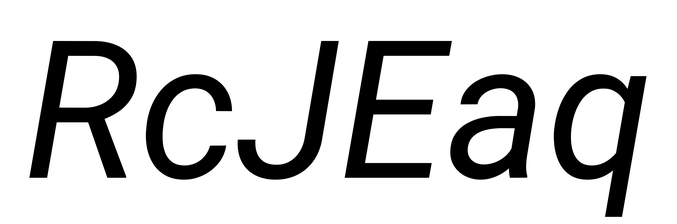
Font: Roboto-Italic_Italic